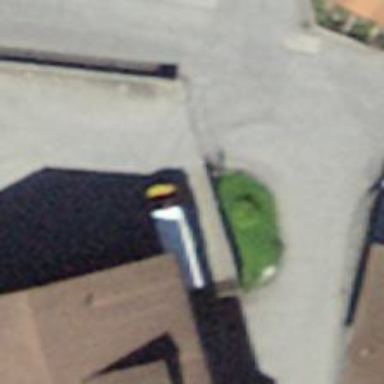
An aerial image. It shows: Bus stop along the road.